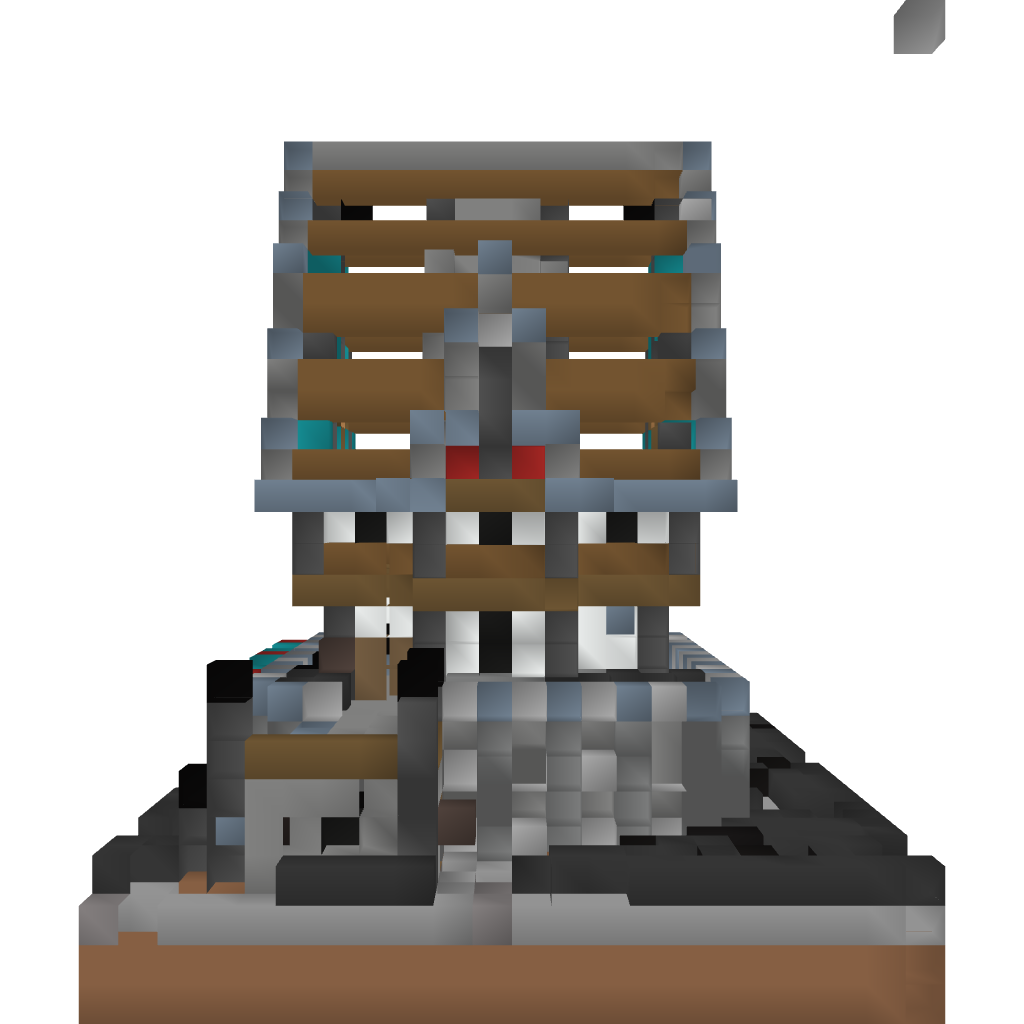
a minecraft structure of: Blue Wolf Inn